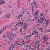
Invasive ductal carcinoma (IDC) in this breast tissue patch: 0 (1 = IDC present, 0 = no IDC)